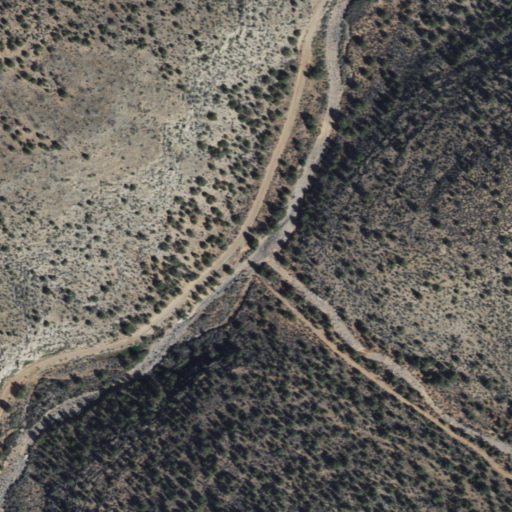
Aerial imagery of valley in Arizona named Maple Canyon containing only shrub